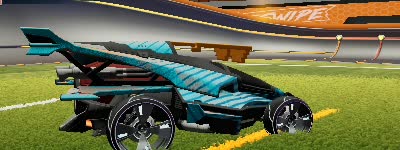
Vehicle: aftershock